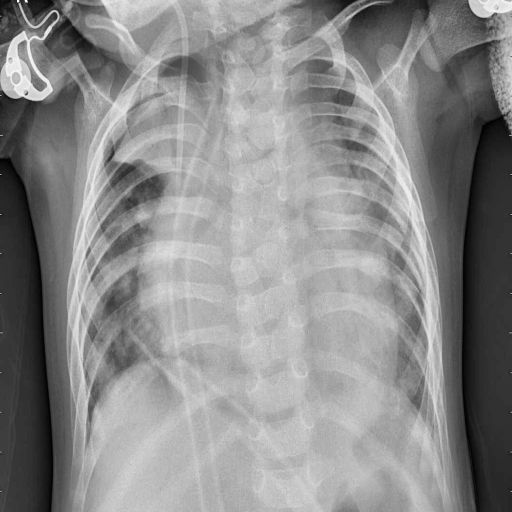
Finding: PNEUMONIA